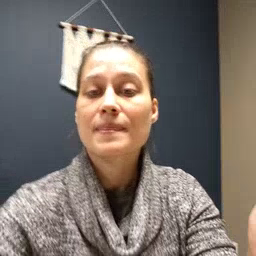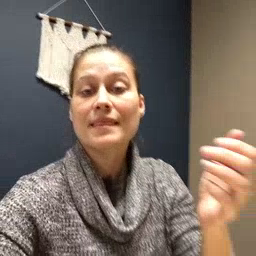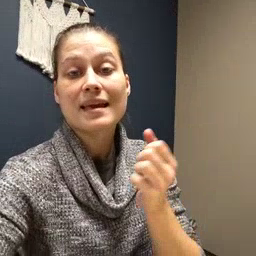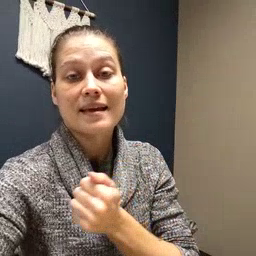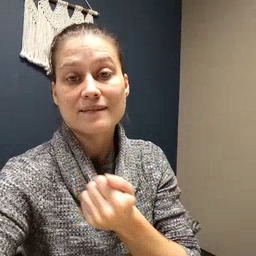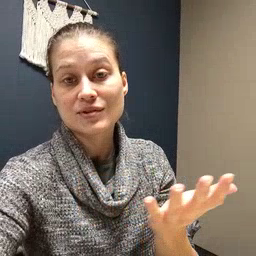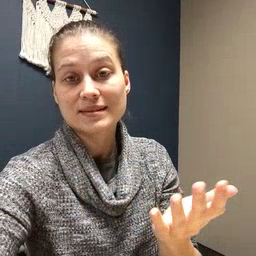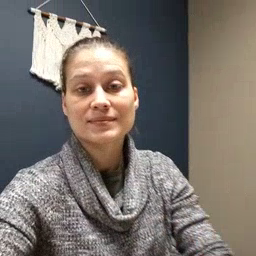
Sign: every